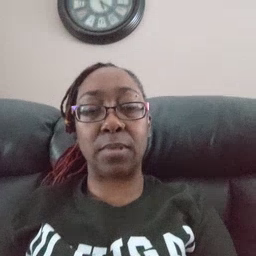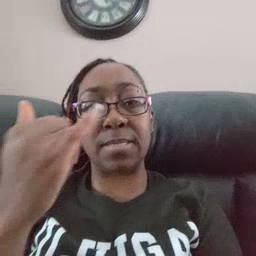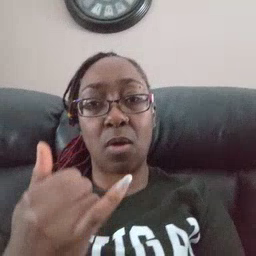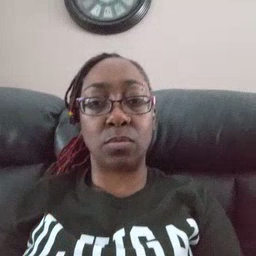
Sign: now